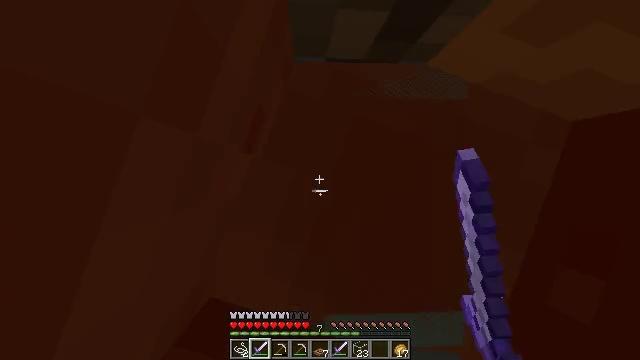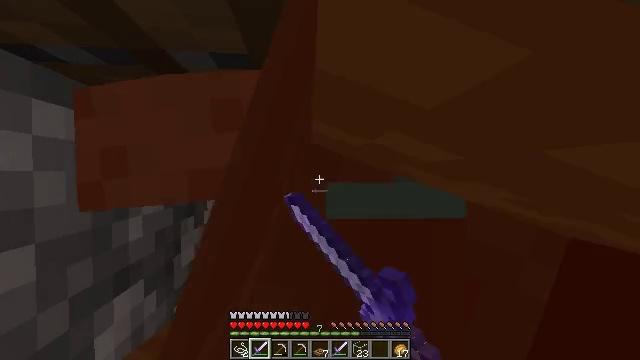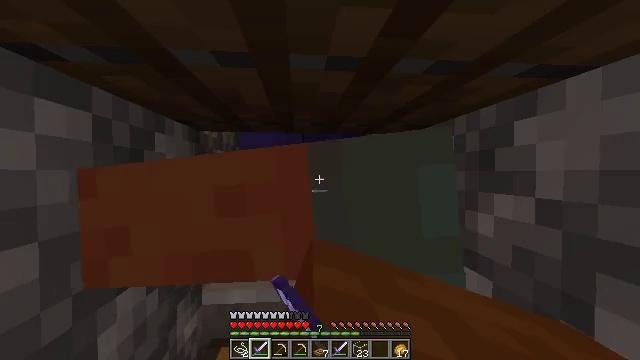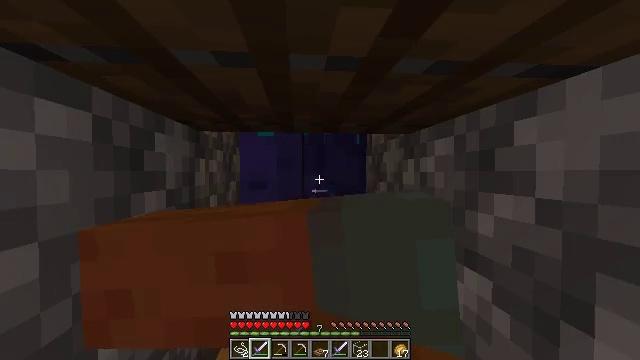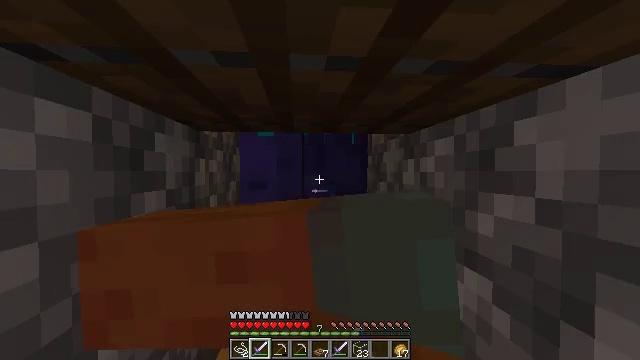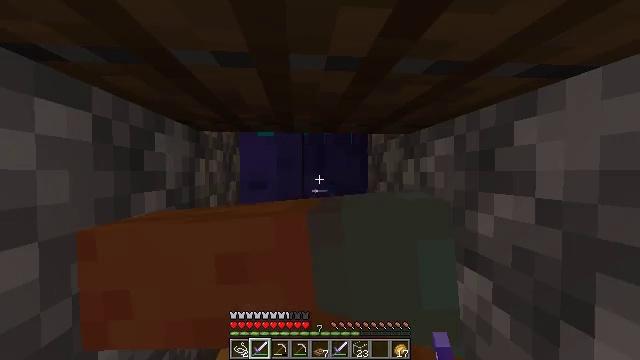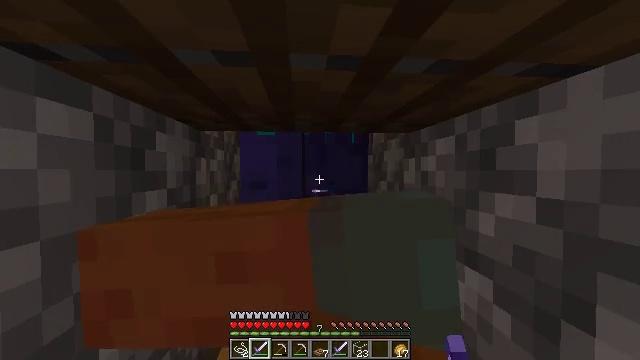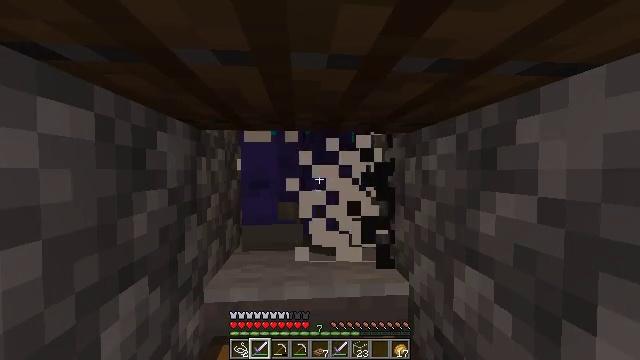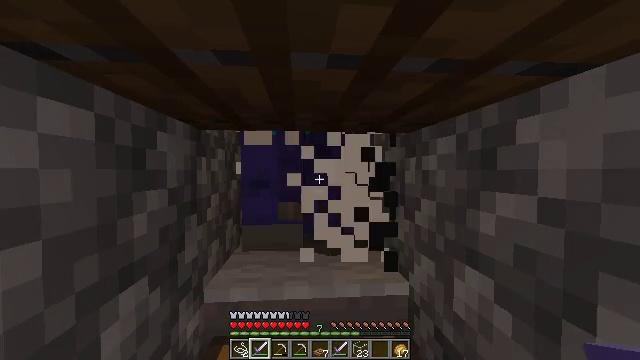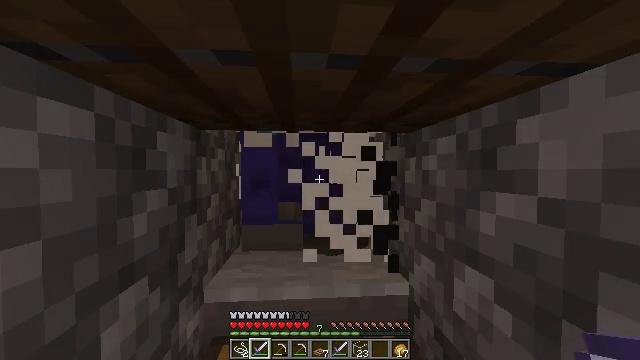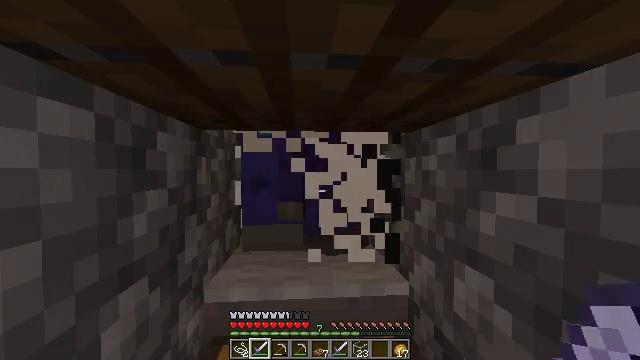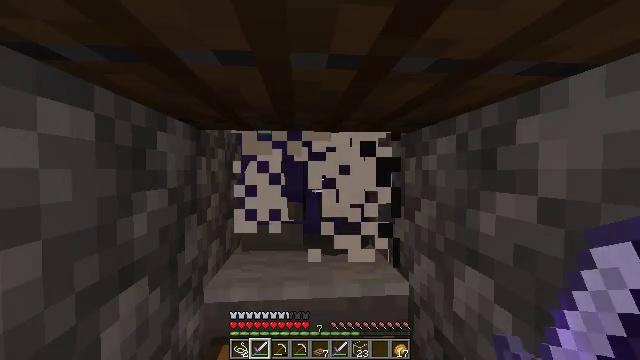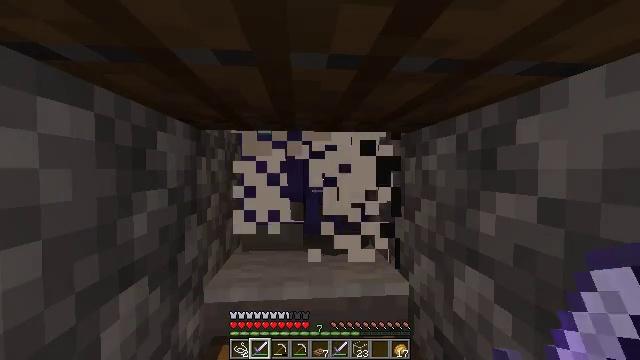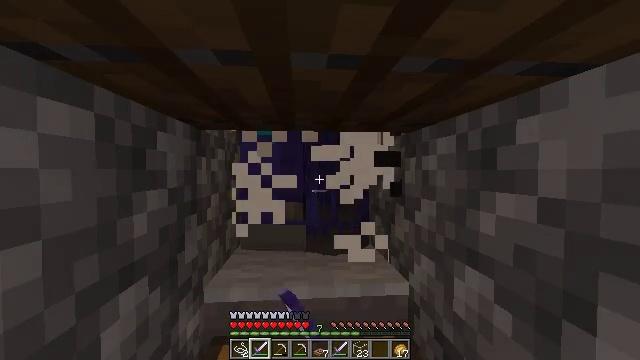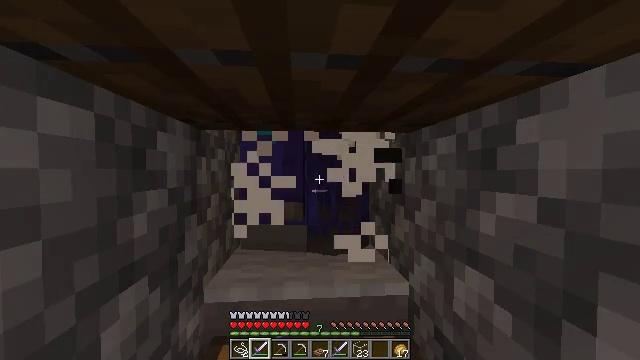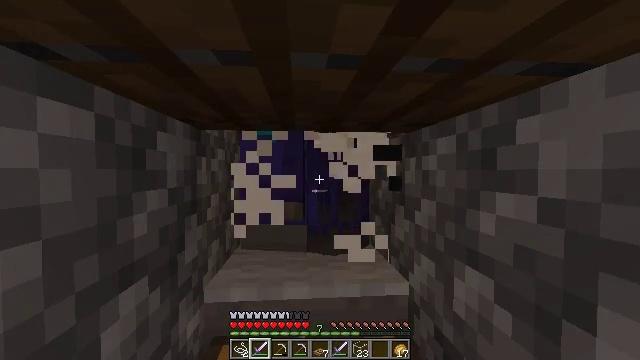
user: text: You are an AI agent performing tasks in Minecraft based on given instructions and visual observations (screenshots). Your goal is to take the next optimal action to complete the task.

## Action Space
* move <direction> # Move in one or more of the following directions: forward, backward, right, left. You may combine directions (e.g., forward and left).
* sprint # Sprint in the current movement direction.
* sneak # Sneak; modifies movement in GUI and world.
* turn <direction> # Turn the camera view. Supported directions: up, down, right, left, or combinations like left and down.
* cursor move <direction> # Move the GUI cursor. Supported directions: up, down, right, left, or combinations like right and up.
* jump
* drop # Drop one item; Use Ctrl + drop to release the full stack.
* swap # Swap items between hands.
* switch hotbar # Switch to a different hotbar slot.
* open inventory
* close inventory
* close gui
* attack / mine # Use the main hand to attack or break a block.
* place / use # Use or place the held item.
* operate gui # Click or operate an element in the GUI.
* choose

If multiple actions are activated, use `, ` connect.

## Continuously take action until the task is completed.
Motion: motion action
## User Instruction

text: Hunt the zombie.
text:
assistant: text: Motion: attack / mine
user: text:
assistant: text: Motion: attack / mine
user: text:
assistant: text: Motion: attack / mine
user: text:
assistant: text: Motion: no_op
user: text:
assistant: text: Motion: no_op
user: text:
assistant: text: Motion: no_op
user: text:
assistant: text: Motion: no_op
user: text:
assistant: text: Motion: no_op
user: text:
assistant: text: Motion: no_op
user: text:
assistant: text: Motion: no_op
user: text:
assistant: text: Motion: no_op
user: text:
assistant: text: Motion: attack / mine
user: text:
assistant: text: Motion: attack / mine
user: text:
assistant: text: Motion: attack / mine
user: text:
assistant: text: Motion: attack / mine
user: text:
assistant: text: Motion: attack / mine
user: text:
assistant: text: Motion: attack / mine
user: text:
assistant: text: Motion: attack / mine
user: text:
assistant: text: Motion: no_op
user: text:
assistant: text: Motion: no_op
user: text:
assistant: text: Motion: no_op
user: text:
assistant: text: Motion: no_op
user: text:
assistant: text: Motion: no_op
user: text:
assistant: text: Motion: no_op
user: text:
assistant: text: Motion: no_op
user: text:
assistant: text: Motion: no_op
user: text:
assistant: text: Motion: no_op
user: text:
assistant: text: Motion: no_op
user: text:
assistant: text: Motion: no_op
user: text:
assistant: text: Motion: no_op